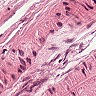
Metastatic tissue present: no